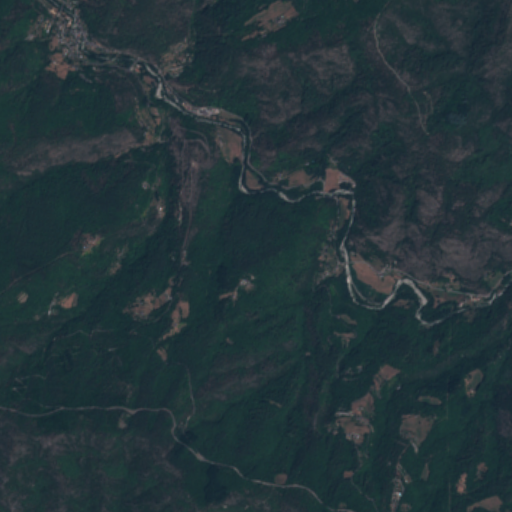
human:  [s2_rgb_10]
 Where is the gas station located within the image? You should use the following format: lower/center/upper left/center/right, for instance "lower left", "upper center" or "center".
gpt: The gas station is located in the upper left of the image.
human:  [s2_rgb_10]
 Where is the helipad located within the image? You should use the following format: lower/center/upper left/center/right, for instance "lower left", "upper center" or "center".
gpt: The helipad is located in the upper left of the image.
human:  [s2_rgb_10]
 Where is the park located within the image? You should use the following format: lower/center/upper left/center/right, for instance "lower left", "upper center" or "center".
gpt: The park is located in the upper left of the image.
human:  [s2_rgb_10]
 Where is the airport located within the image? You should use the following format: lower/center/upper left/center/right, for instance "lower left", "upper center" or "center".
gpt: There is no airport in the image.